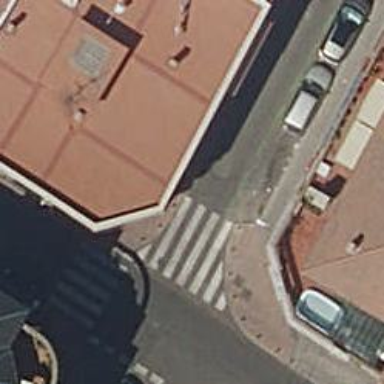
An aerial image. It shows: Footway crossing with marked asphalt surface.